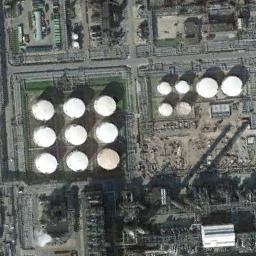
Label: storage_tank